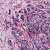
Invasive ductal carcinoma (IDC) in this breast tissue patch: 1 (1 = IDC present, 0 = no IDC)